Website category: university
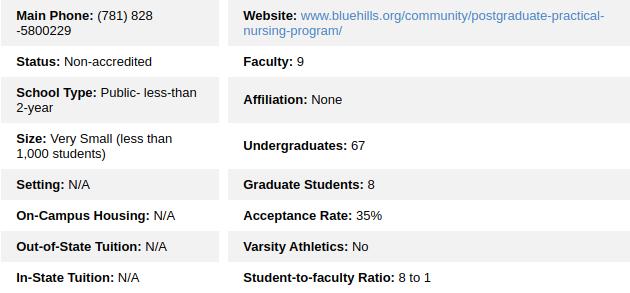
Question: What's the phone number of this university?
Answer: (781) 828 -5800229

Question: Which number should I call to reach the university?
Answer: (781) 828 -5800229

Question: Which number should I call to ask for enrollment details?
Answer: (781) 828 -5800229

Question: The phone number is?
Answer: (781) 828 -5800229

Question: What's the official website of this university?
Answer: www.bluehills.org/community/postgraduate-practical-nursing-program/

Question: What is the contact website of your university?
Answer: www.bluehills.org/community/postgraduate-practical-nursing-program/

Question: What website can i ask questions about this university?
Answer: www.bluehills.org/community/postgraduate-practical-nursing-program/

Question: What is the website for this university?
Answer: www.bluehills.org/community/postgraduate-practical-nursing-program/

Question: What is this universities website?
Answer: www.bluehills.org/community/postgraduate-practical-nursing-program/

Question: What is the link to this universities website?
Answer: www.bluehills.org/community/postgraduate-practical-nursing-program/

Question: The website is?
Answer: www.bluehills.org/community/postgraduate-practical-nursing-program/

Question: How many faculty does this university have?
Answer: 9

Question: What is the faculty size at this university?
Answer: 9

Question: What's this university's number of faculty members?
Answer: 9

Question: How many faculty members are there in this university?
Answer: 9

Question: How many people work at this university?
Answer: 9

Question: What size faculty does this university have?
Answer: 9

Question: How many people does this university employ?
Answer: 9

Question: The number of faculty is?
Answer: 9

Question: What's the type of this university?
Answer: Public- less-than 2-year

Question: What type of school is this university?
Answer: Public- less-than 2-year

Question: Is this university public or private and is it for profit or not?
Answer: Public- less-than 2-year

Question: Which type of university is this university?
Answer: Public- less-than 2-year

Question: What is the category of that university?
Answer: Public- less-than 2-year

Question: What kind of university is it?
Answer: Public- less-than 2-year

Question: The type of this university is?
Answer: Public- less-than 2-year

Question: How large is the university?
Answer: Very Small (less than 1,000 students)

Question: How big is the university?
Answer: Very Small (less than 1,000 students)

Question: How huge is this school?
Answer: Very Small (less than 1,000 students)

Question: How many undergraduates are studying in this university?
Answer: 67

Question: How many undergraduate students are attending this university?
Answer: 67

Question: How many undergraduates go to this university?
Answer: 67

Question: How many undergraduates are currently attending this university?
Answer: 67

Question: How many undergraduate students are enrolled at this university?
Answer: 67

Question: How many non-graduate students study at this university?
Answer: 67

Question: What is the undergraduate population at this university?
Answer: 67

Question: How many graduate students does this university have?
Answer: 8

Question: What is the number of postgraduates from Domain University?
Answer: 8

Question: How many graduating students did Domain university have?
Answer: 8

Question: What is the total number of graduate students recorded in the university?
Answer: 8

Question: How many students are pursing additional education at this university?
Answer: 8

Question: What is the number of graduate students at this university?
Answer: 8

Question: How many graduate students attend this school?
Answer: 8

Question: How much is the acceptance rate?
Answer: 35%

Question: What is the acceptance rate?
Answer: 35%

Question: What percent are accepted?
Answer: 35%

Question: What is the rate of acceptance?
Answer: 35%

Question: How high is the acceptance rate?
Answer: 35%

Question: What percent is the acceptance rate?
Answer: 35%

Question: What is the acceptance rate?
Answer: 35%

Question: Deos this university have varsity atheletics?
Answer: No

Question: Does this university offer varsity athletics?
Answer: No

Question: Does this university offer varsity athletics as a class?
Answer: No

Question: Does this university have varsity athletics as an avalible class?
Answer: No

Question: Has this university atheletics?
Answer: No

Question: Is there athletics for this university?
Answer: No

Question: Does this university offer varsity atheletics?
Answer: No

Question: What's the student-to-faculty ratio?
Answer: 8 to 1

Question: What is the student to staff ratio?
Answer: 8 to 1

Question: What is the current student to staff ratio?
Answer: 8 to 1

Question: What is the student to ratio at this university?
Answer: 8 to 1

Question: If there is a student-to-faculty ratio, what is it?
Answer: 8 to 1

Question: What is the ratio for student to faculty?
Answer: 8 to 1

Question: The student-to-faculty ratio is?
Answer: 8 to 1